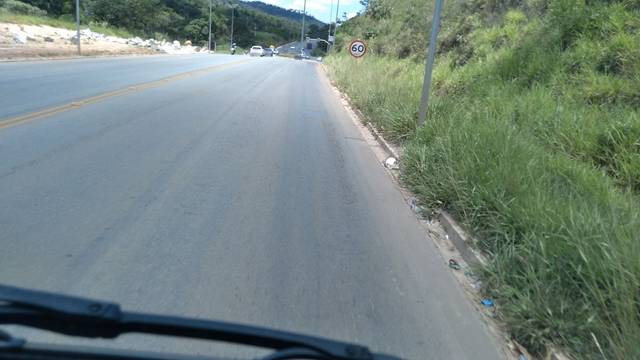
Region: Brazil
Coordinates: -19.877, -43.865